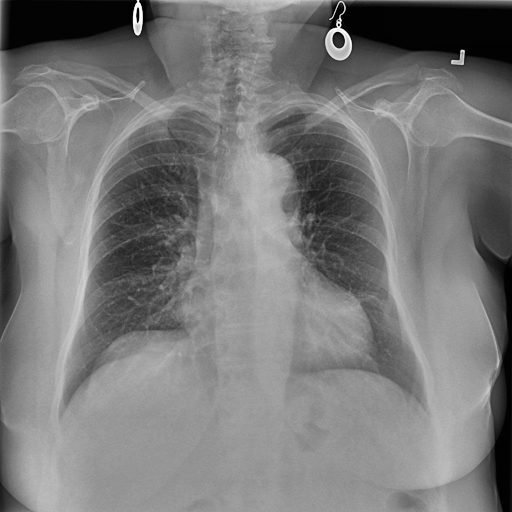
Finding: NORMAL